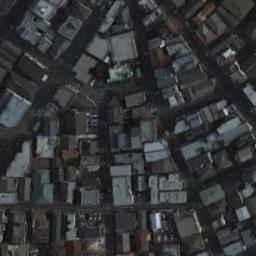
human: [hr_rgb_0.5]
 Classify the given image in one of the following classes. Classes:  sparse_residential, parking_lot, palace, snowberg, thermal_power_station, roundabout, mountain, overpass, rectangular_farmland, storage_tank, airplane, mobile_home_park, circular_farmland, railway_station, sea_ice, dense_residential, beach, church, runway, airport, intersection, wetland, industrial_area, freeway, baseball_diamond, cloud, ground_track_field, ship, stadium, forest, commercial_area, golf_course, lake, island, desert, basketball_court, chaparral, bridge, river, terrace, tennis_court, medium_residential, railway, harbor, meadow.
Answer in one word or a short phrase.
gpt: dense_residential